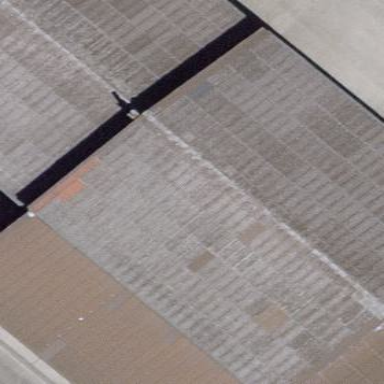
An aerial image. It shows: Industrial building.